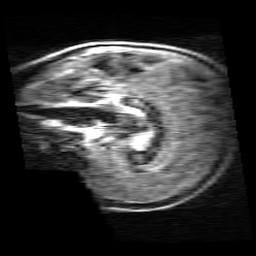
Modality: MP2RAGE
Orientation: sagittal
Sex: female
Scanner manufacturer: siemens
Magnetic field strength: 3 T
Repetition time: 5 s
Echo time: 0.00355 s